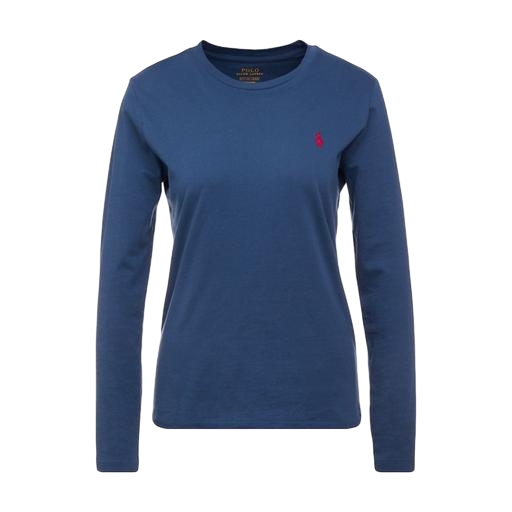
longsleeve t-shirt, blue iconic women's long-sleeved t-shirt, blue crewneck long sleeve jersey tee, white background